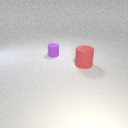
small purple rubber cylinder behind large red rubber cylinder